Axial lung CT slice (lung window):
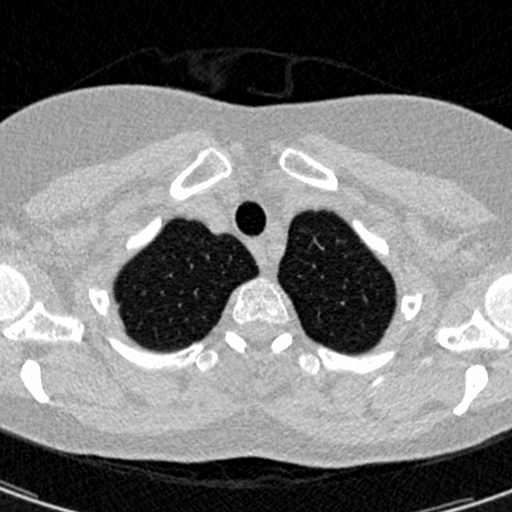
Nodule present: no